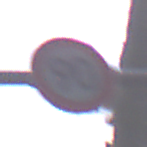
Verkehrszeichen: Geschwindigkeit90
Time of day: MorningAfternoon
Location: Outdoor (Nature)
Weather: PartlyCloudy
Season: NotSpecified
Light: Natural